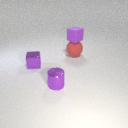
small purple metal cube behind small purple metal cylinder